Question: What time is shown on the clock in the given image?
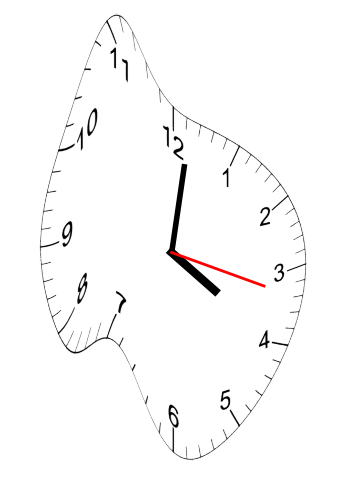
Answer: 04:01:17